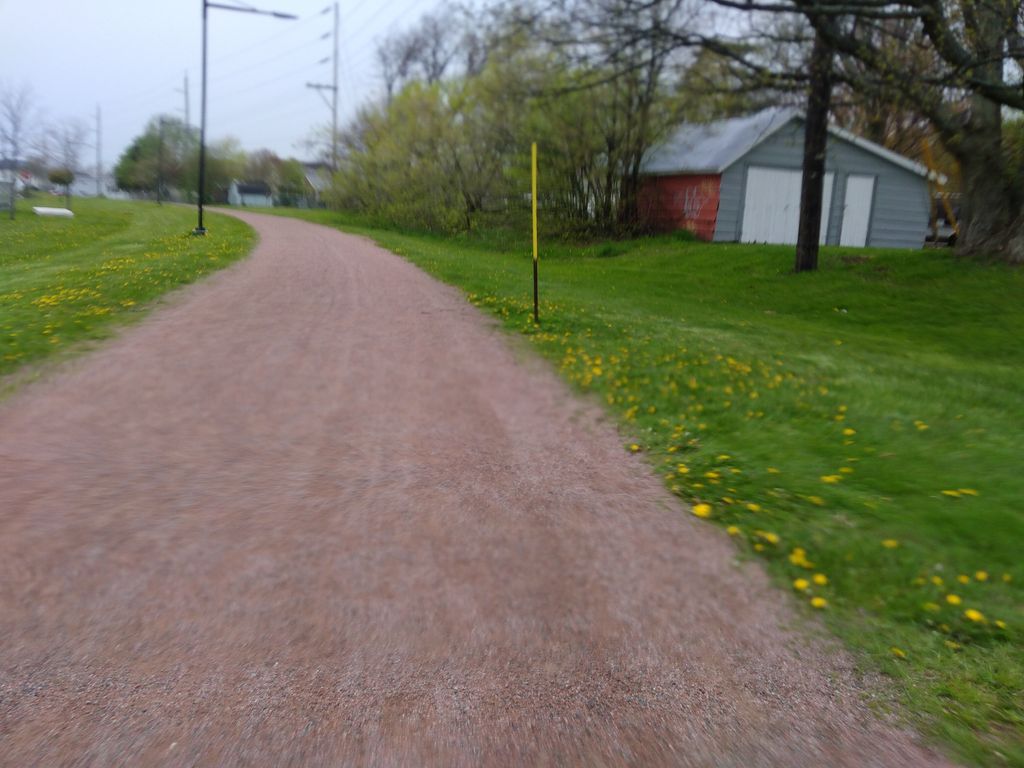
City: charlottetown